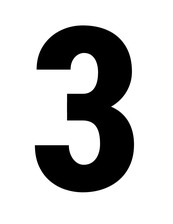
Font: Roboto_Condensed_ExtraBold